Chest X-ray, PA view. Patient: 43 years old, sex F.
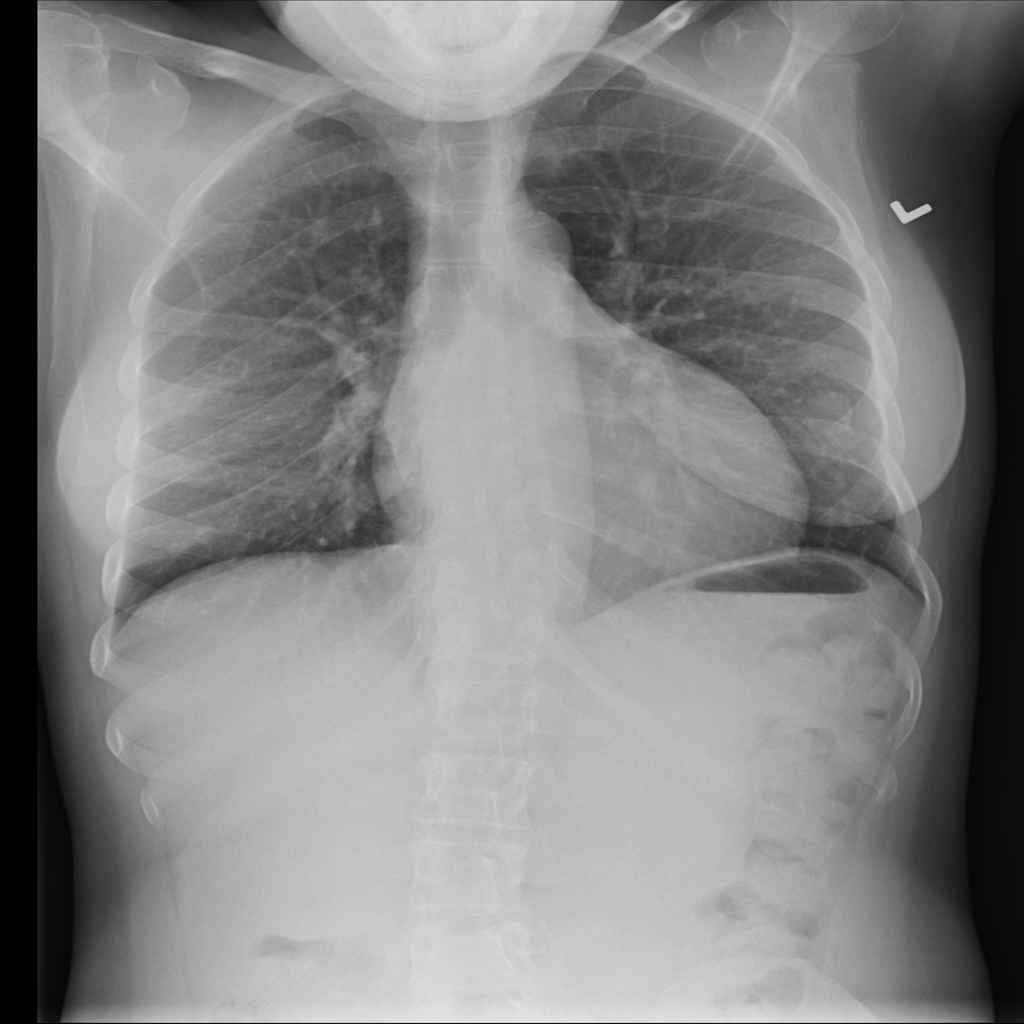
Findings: Cardiomegaly